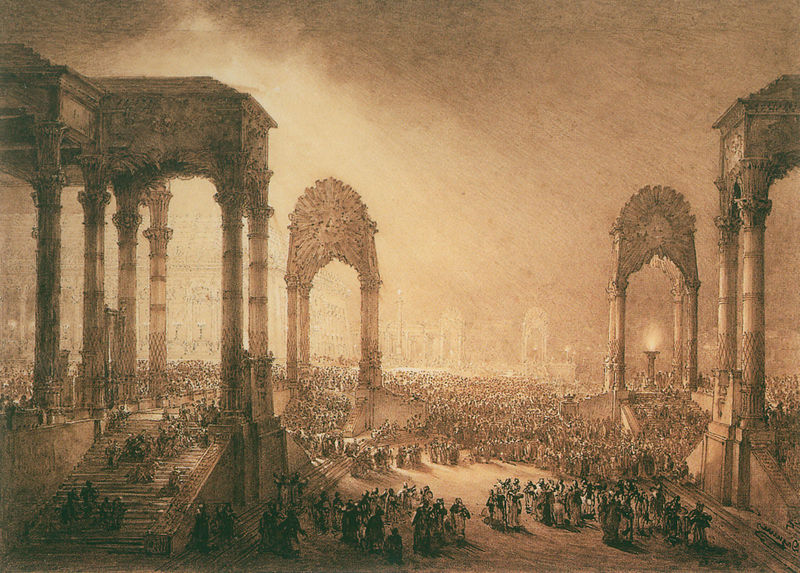
Titel: L’Inauguration du temple de Salomon
Künstler: Louis Jacques Mandé Daguerre
Institution: Rochester, New York, George Eastman House/ inv.83:2415:1
Schlagwörter: feuer, himmel, wolken, landschaft, menschen, braun, licht, schwarz, säulen, weiss, zeichnung, versammlung, bild, bogen, platz, treppe, treppen, stufen, lichteinfall, halle, antike, strahlen, groß, druck, druckgraphik, radierung, stich, ruinen, altar, rom, kapitell, tore, baldachin, tempel, phantasie, menschenansammlung, platz#, sonnentore